Interaction volume radius: 10 \u00c5
Interaction volume height: 25 \u00c5
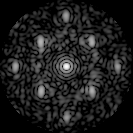
Disorder parameter: 0.4363